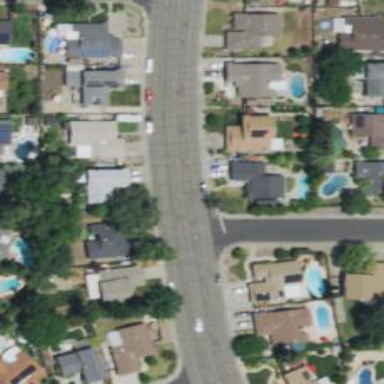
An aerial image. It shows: Road with stop sign.